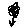
Label: flower